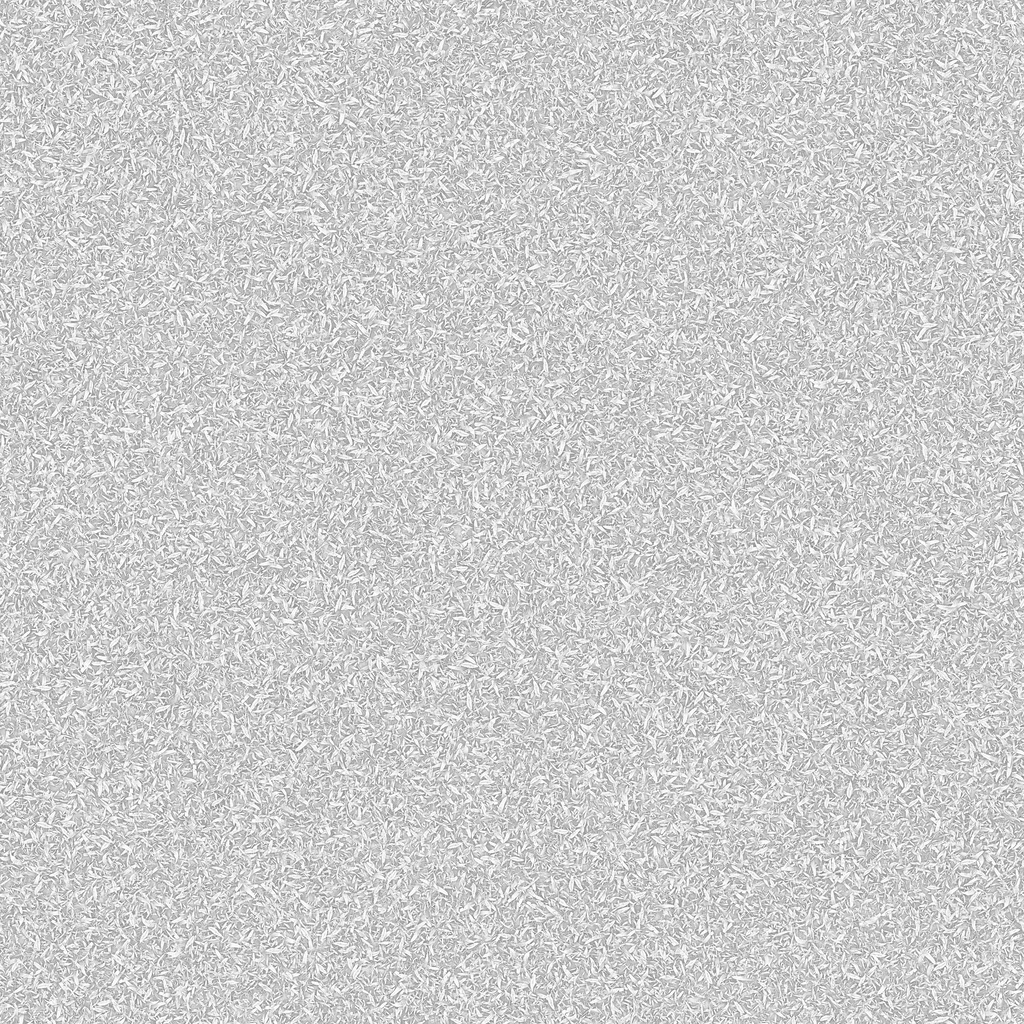
Texture map type: AmbientOcclusion